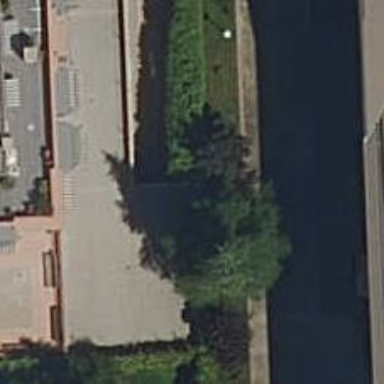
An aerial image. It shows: Retaining wall.